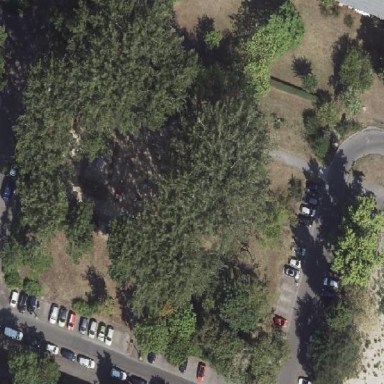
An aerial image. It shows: Lovely park for leisure and relaxation.